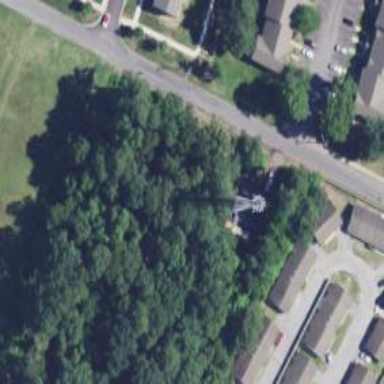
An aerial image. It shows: Communication mast tower.